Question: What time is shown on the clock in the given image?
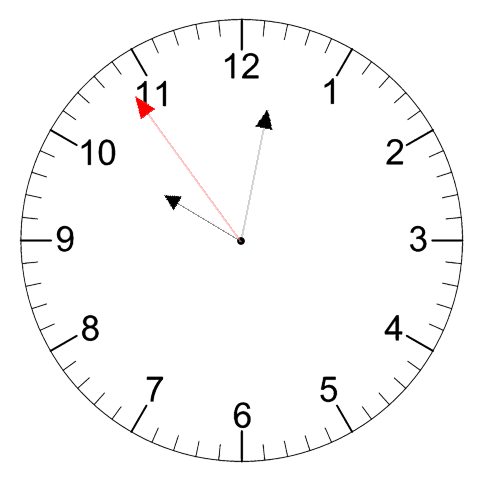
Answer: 10:01:54